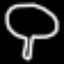
Label: mushroom